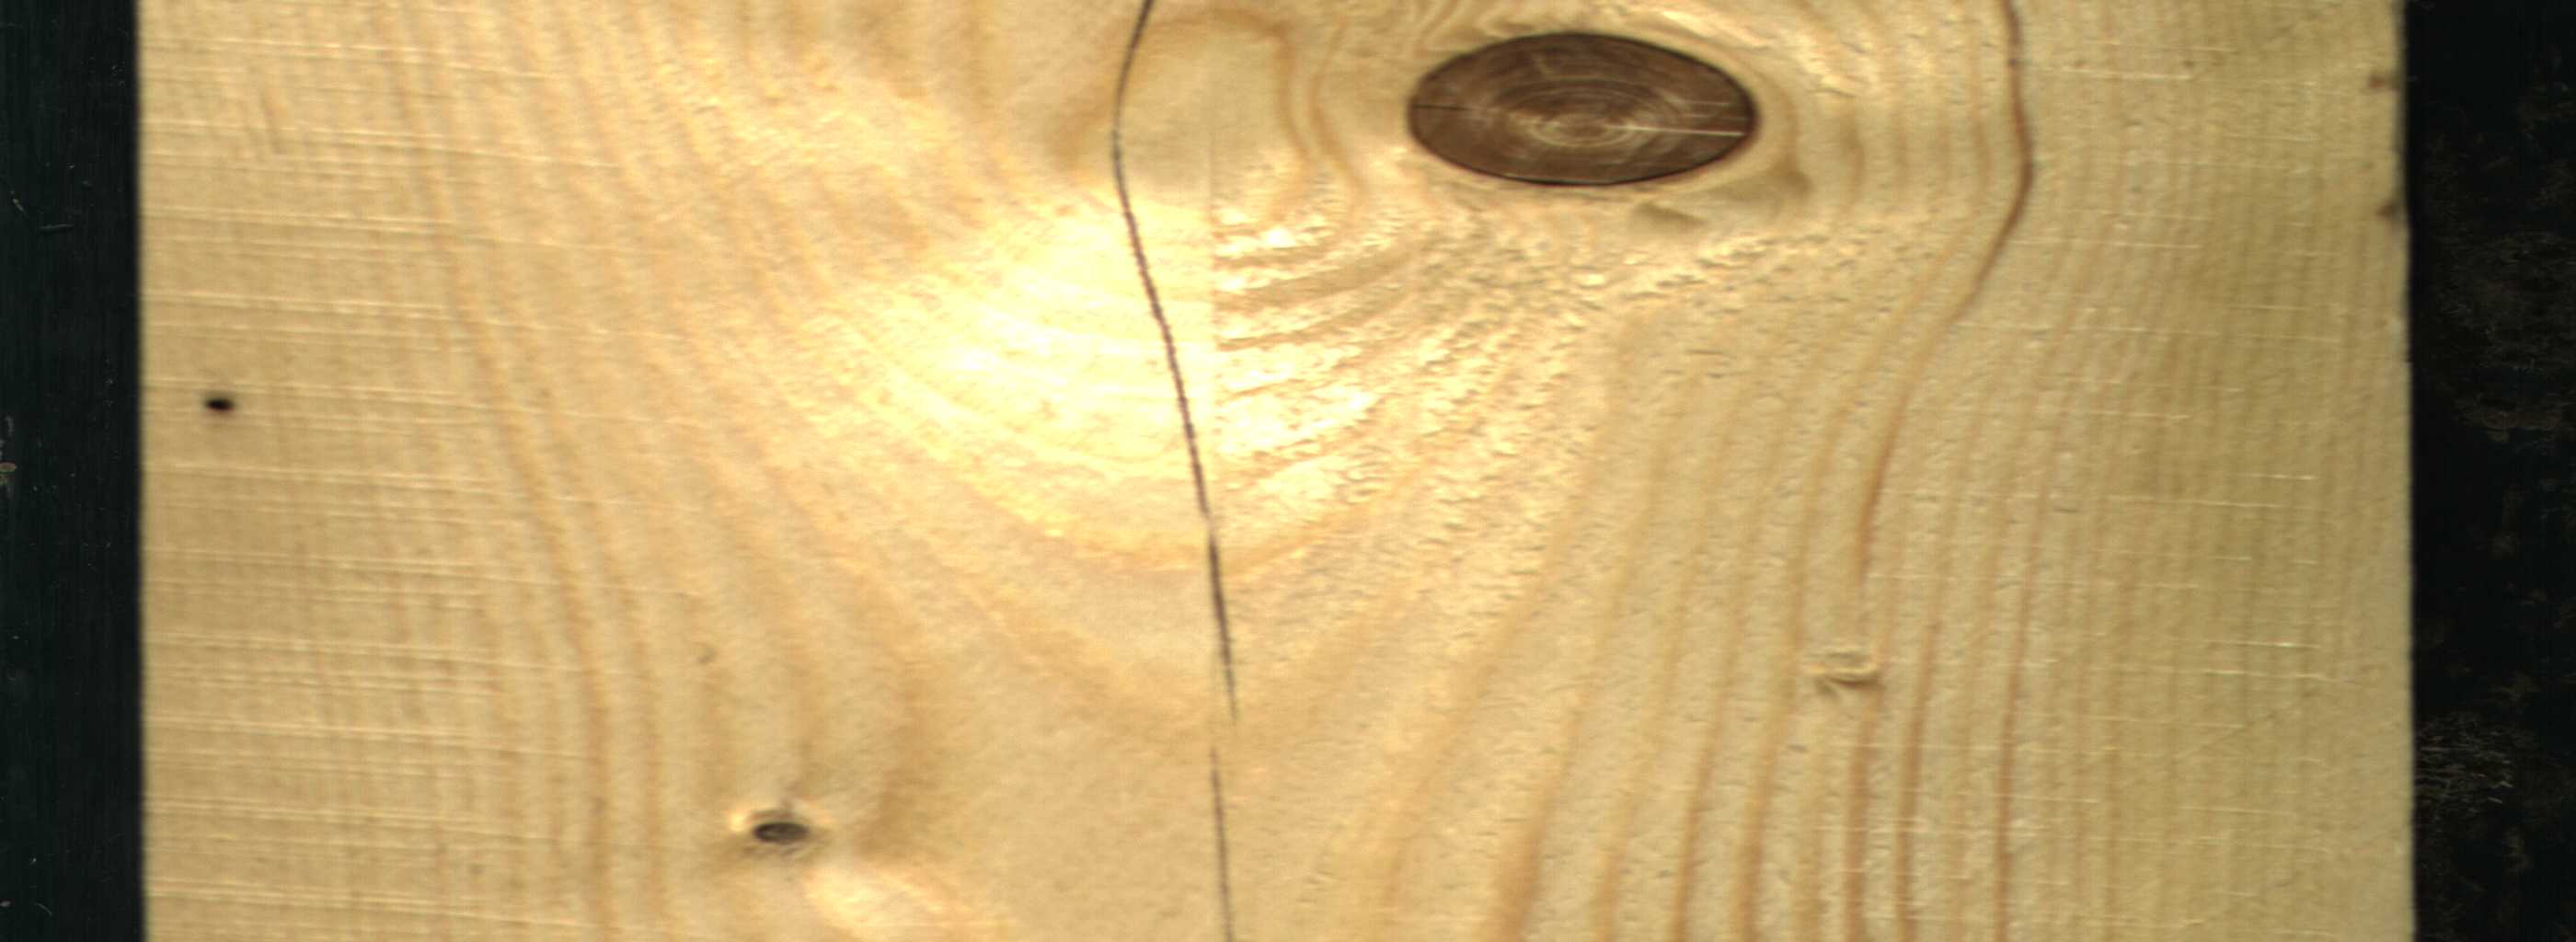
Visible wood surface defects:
Crack
Crack
Dead_Knot
Dead_Knot
Dead_Knot